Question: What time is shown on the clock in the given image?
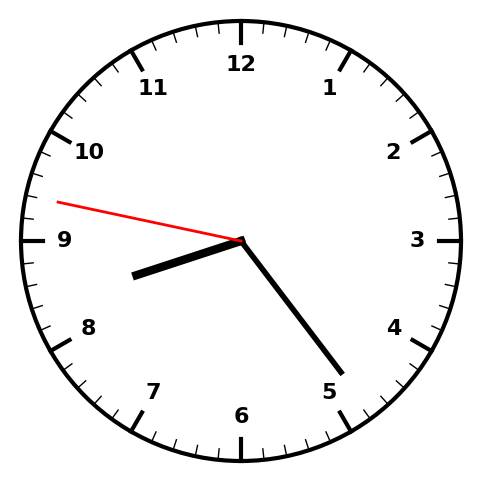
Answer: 08:23:47